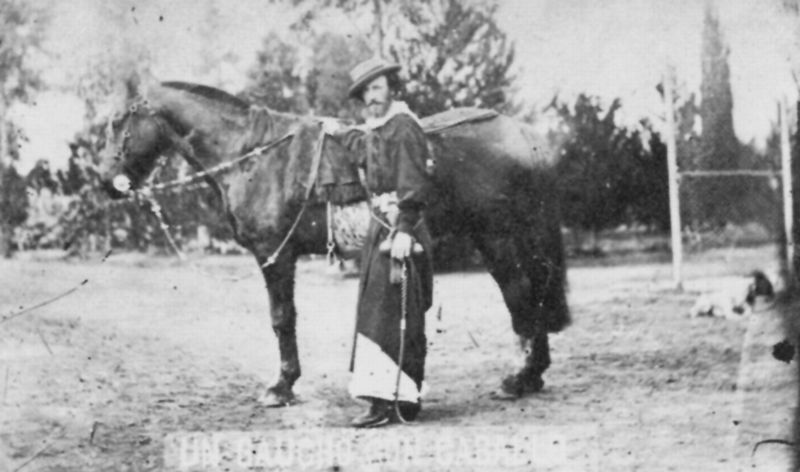
Titel: Cartes de visite mit Indio
Künstler: Argentinischer Photograph
Standort: New York
Institution: Sammlung Hack Hoffenberg
Schlagwörter: baum, blätter, himmel, laub, mann, schatten, umhang, weiß, bäume, sand, grau, hut, kleid, licht, schwarz, gürtel, weg, wiese, alt, bart, schnurrbart, gesicht, kragen, stehen, vollbart, porträt, erde, feld, gatter, geistlicher, gewand, kutte, mantel, stehend, decke, wald, pferd, reiter, stock, huf, rappe, sattel, schweif, zaumzeug, zügel, platz, schnäuzer, tor, unscharf, foto, fotografie, photographie, asien, geschirr, schwarz-weiß, soldat, peitsche, stiefel, trense, photo, flecken, reise, mönch, brauner, halfter, zaum, karl, posten, aufnahme, kolonialismus, kolonie, mexiko, polo, hürde, cowboy, kimono, don quichote, gaucho, klamotten, mönsch, may, rugbytor, hu, gere